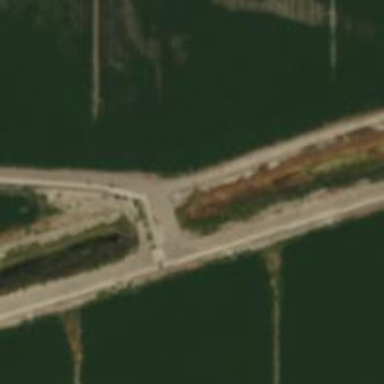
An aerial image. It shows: Culvert underpass for canal.